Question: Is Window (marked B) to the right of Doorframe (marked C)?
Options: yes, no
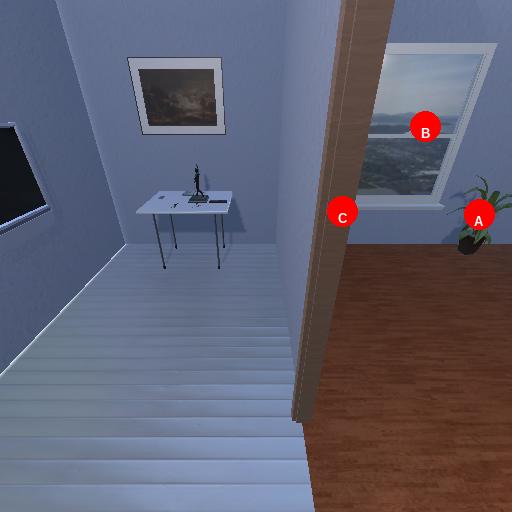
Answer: yes